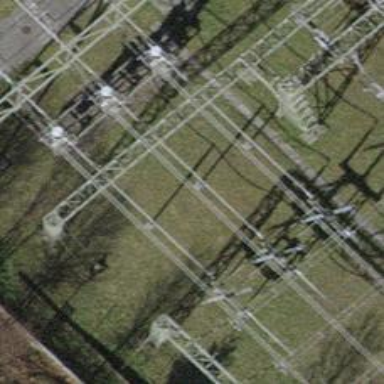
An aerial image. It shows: Bay for power lines.